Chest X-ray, PA view. Patient: 51 years old, sex F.
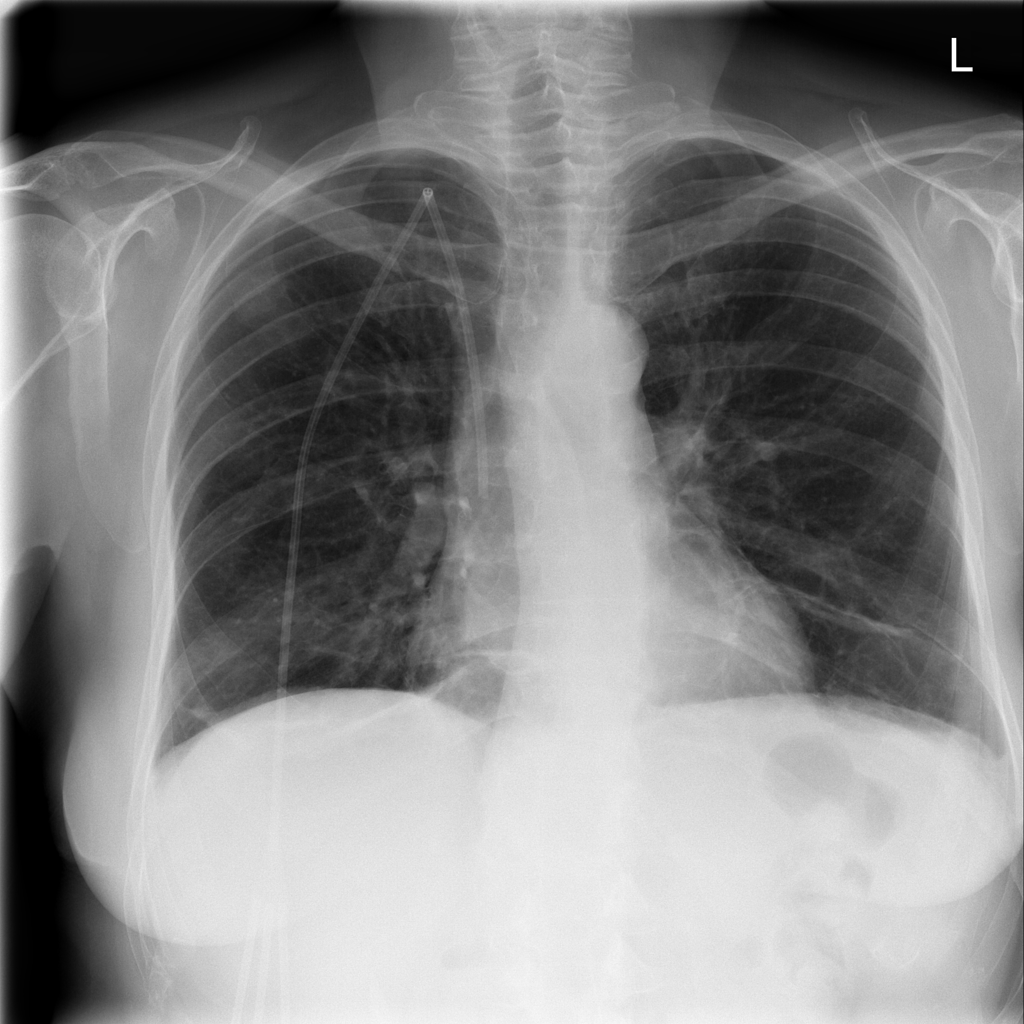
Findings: No Finding